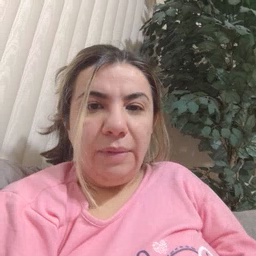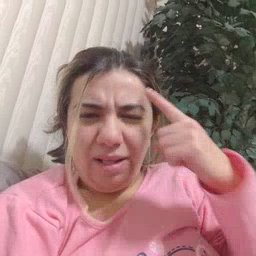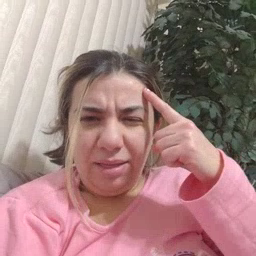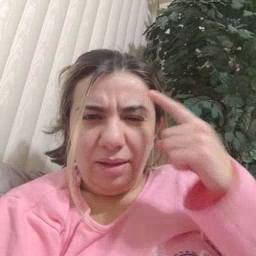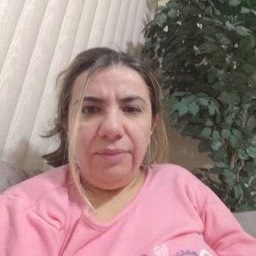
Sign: think